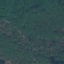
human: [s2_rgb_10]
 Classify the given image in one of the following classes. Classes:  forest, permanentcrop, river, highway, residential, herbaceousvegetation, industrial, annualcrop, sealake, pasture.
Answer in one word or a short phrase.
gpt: Forest